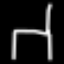
Label: chair